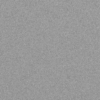
Label: dusty